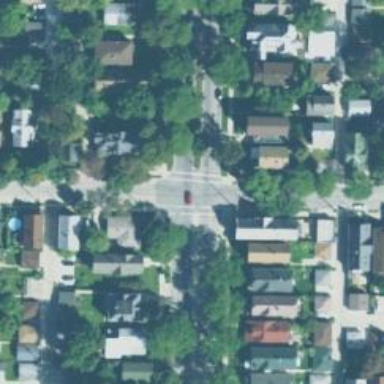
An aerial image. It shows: Residential road with asphalt surface and separate sidewalk.